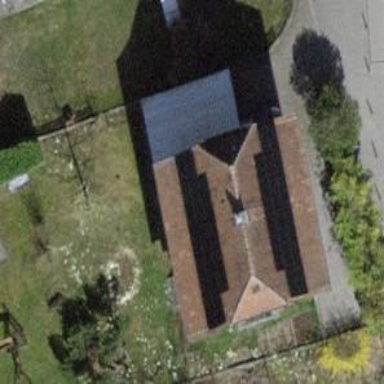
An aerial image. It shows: Building with tile roof.